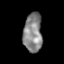
Tissue: lung
Cell type: T cells
Senescence score: 0.2094
Nuclear area (px): 716
Mean DAPI intensity: 134.809